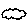
Label: cloud